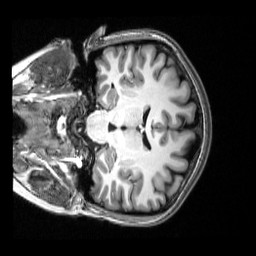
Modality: T1w
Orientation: coronal
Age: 22
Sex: female
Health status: healthy
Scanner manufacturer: siemens
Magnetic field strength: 3 T
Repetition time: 2.53 s
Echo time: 0.00339 s